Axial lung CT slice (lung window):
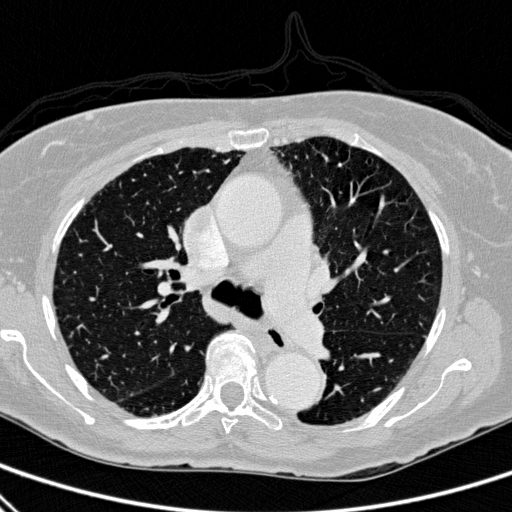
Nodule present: no